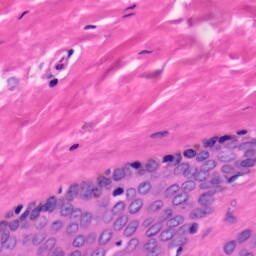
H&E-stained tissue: Skin